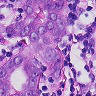
Metastatic tissue present: yes